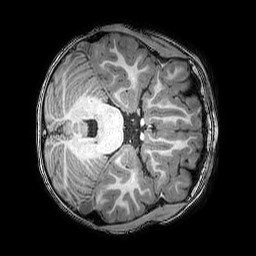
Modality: T1w
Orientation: axial
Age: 8
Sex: male
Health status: healthy